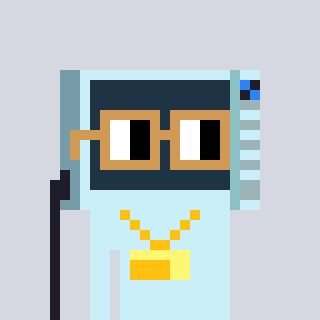
a pixel art character with square brown glasses, a microwave-shaped head and a cold-colored body on a cool background